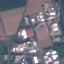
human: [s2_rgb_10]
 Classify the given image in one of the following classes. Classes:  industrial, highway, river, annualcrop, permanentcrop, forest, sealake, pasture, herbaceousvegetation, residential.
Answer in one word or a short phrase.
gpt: Industrial